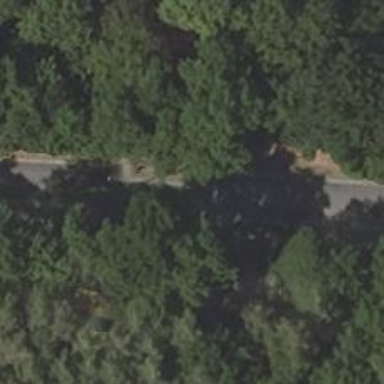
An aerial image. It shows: Secondary road with asphalt surface.